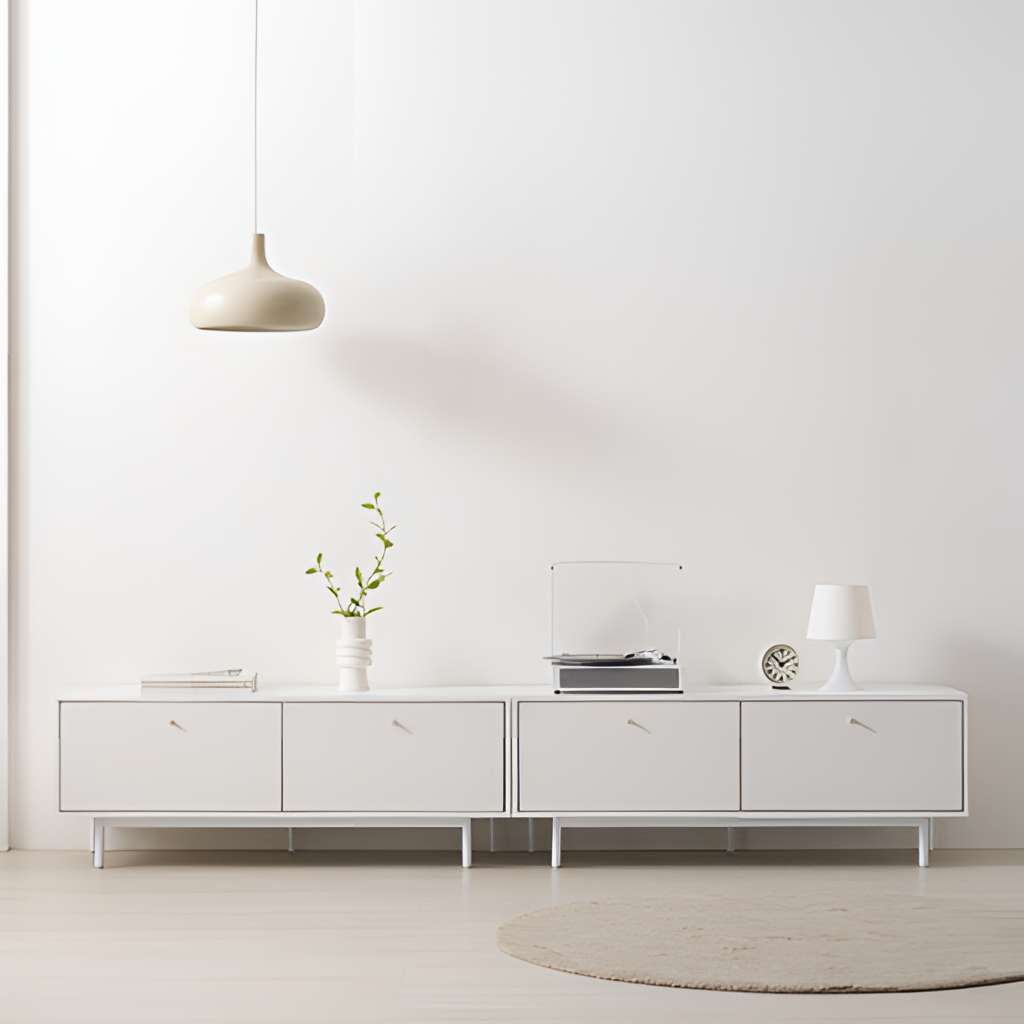
wood sideboard, living room, minimalist, paint wallpaper, with solid pattern, beige wood flooring, with plank pattern